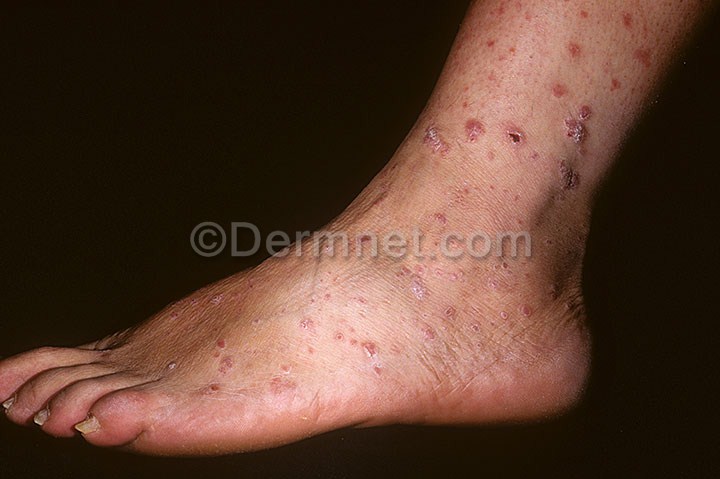
Disease: Psoriasis pictures Lichen Planus and related diseases